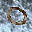
Label: 0